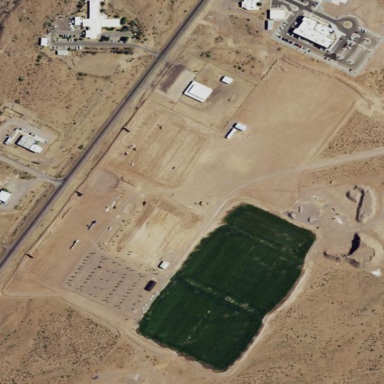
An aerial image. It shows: Sports center offering soccer and rodeo activities.